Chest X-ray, PA view. Patient: 26 years old, sex M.
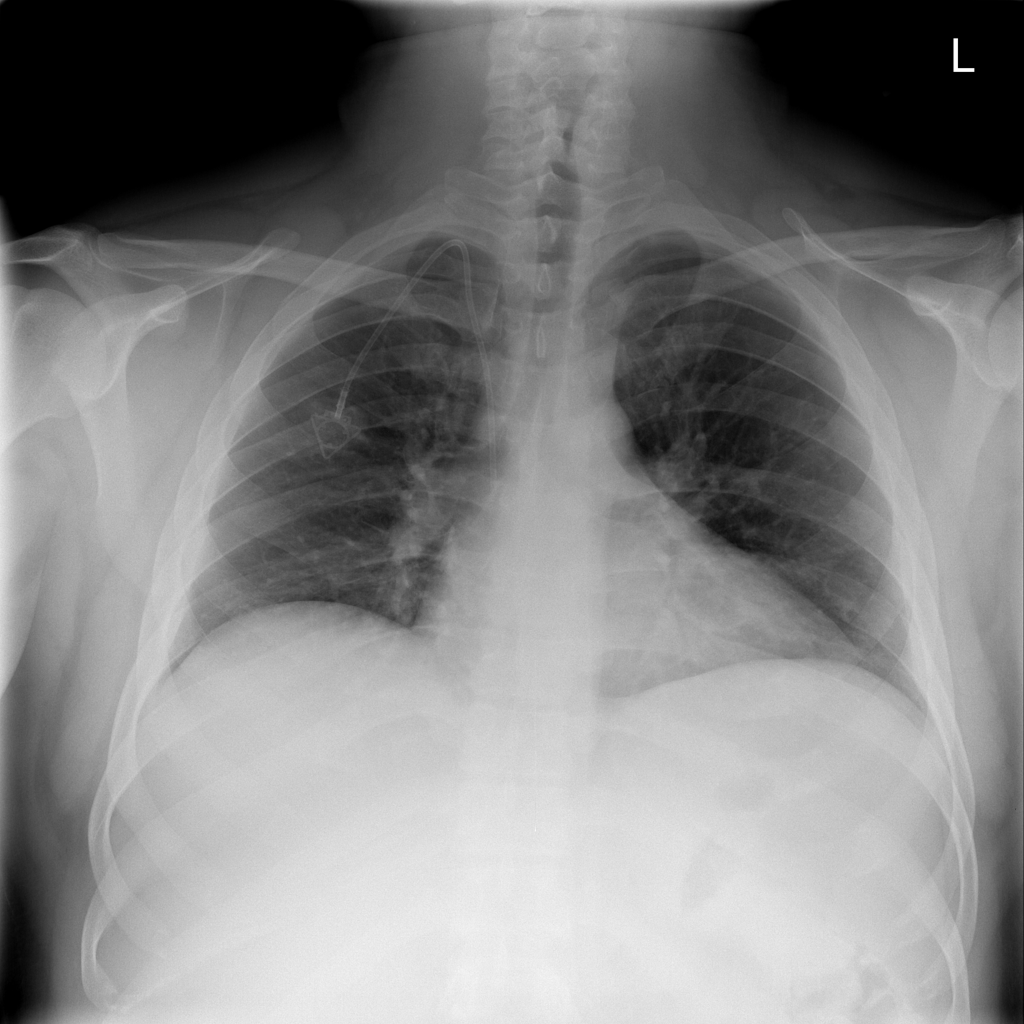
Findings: No Finding